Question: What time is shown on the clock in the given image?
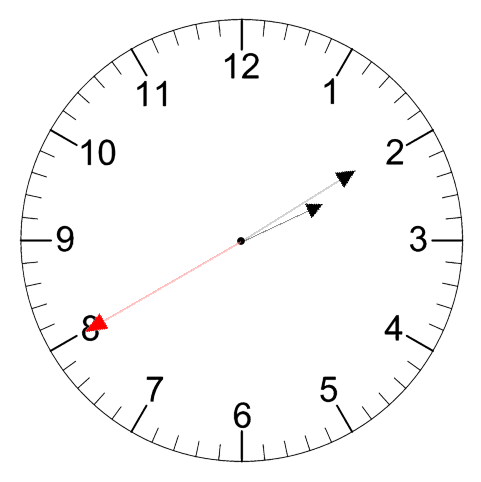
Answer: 02:09:40